Question: I'm making a digital clock for a project and I have four classes: 'DigitalTimeUI', which is the JFrame class, 'TitlePanel', 'DigitPanel', and 'ColonPanel', which are JPanels for the item stated. When it is finished, it should look like this:

The part I am stuck on is adding the 'DigitPanel's to the frame in the UI class. Here's what I have in the main class right now:
'''
public class DigitalTimeUI extends JFrame {
public static GregorianCalendar currentDate;
final static int CLOCKWIDTH = 605;
final static int CLOCKHEIGHT = 200;
public static void main(String[] args) {
int numOfDigits = 6;
int startingX = 0;
int startingY = 0;
Font clockFont = new Font("Tahoma", Font.BOLD, 72);
JFrame clock = new JFrame();
clock.setSize(CLOCKWIDTH, CLOCKHEIGHT);
clock.setVisible(true);
clock.setResizable(false);
clock.setDefaultCloseOperation(EXIT_ON_CLOSE);
TitlePanel titlePanel = new TitlePanel();
JLabel title = new JLabel("DIGITAL CLOCK");
title.setFont(clockFont);
title.setForeground(Color.BLACK);
titlePanel.add(title);
clock.add(titlePanel);
DigitPanel digitPanel = new DigitPanel();
JLabel digit;
startingY = 115;
while (numOfDigits > 0) {
if ((numOfDigits % 2) == 0) {
startingX += 5;
digit = new JLabel(String.valueOf(0));
}
}
}
}
'''
The code is kind of a mess right now, I've still got some cleaning up to do after I get that last part figured out. That bottom part is just some scrap from my attempts to display the 6 digit fields. I think the main problem I'm having is finding a way to split up the time returned from 'GregorianCalendar' and put them into 6 different boxes, then an efficient way to put them into the frame using a while loop or whatnot.
The above picture was given to me by the instructor as a guideline to go by when formatting my clock. It also has 9 panels in it. The "DIGITAL TIME" is a panel of the 'TitlePanel' class. The digit boxes are of the 'DigitPanel' class and there are 6 of them. The colon boxes are of the 'ColonPanel' class and there are two of them. The issue I am having is with splitting up the time into 6 different boxes. Like, where the picture shows "48", I need a way to take the value from 'GregorianCalendar.MINUTE' or whatever and split it into a 4 and an 8 to put into each of those boxes. Thanks.
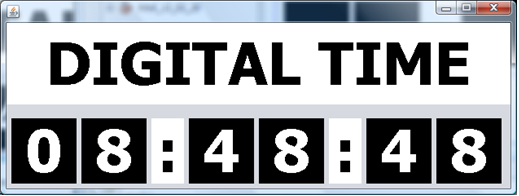
Answer: If I understand the question correctly...
You're working in a OO environment. You should break your design down to the smallest manageable units of work as you can.
For me, this means that each digit (or time unit) is the smallest unit of work. This would require a component that was simply capable of displaying a 0 padded int value.
From there, you could build it up a clock pane, using 3 digit panes as so on.
'''
import java.awt.BorderLayout;
import java.awt.Dimension;
import java.awt.EventQueue;
import java.awt.FontMetrics;
import java.awt.Graphics;
import java.awt.GridBagLayout;
import java.awt.event.ActionEvent;
import java.awt.event.ActionListener;
import java.util.Calendar;
import javax.swing.JFrame;
import javax.swing.JLabel;
import javax.swing.JPanel;
import javax.swing.Timer;
import javax.swing.UIManager;
import javax.swing.UnsupportedLookAndFeelException;
public class DigitalClock {
public static void main(String[] args) {
new DigitalClock();
}
public DigitalClock() {
EventQueue.invokeLater(new Runnable() {
@Override
public void run() {
try {
UIManager.setLookAndFeel(UIManager.getSystemLookAndFeelClassName());
} catch (ClassNotFoundException ex) {
} catch (InstantiationException ex) {
} catch (IllegalAccessException ex) {
} catch (UnsupportedLookAndFeelException ex) {
}
JFrame frame = new JFrame("Test");
frame.setDefaultCloseOperation(JFrame.EXIT_ON_CLOSE);
frame.setLayout(new BorderLayout());
frame.add(new TestPane());
frame.pack();
frame.setLocationRelativeTo(null);
frame.setVisible(true);
}
});
}
public class TestPane extends JPanel {
private DigitPane hour;
private DigitPane min;
private DigitPane second;
private JLabel[] seperator;
private int tick = 0;
public TestPane() {
setLayout(new GridBagLayout());
hour = new DigitPane();
min = new DigitPane();
second = new DigitPane();
seperator = new JLabel[]{new JLabel(":"), new JLabel(":")};
add(hour);
add(seperator[0]);
add(min);
add(seperator[1]);
add(second);
Timer timer = new Timer(500, new ActionListener() {
@Override
public void actionPerformed(ActionEvent e) {
Calendar cal = Calendar.getInstance();
hour.setValue(cal.get(Calendar.HOUR_OF_DAY));
min.setValue(cal.get(Calendar.MINUTE));
second.setValue(cal.get(Calendar.SECOND));
if (tick % 2 == 1) {
seperator[0].setText(" ");
seperator[1].setText(" ");
} else {
seperator[0].setText(":");
seperator[1].setText(":");
}
tick++;
}
});
timer.setRepeats(true);
timer.setCoalesce(true);
timer.start();
}
}
public class DigitPane extends JPanel {
private int value;
@Override
public Dimension getPreferredSize() {
FontMetrics fm = getFontMetrics(getFont());
return new Dimension(fm.stringWidth("00"), fm.getHeight());
}
public void setValue(int aValue) {
if (value != aValue) {
int old = value;
value = aValue;
firePropertyChange("value", old, value);
repaint();
}
}
public int getValue() {
return value;
}
protected String pad(int value) {
StringBuilder sb = new StringBuilder(String.valueOf(value));
while (sb.length() < 2) {
sb.insert(0, "0");
}
return sb.toString();
}
@Override
protected void paintComponent(Graphics g) {
super.paintComponent(g);
String text = pad(getValue());
FontMetrics fm = getFontMetrics(g.getFont());
int x = (getWidth() - fm.stringWidth(text)) / 2;
int y = ((getHeight()- fm.getHeight()) / 2) + fm.getAscent();
g.drawString(text, x, y);
}
}
}
'''
Basically you can do something like...
'''
String min = String.valueOf(Calendar.getInstance().get(Calendar.MINUTE));
char[] digits = min.toCharArray();
'''